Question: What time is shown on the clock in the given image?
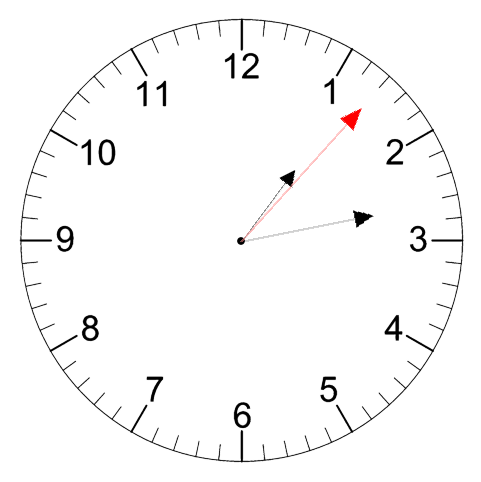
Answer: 01:13:07